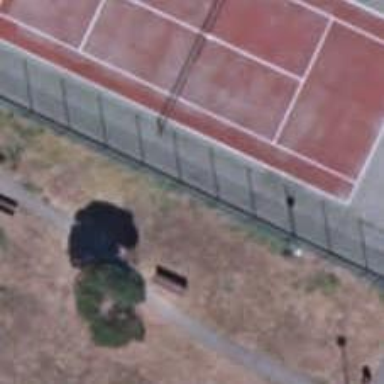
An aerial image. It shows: Bench.